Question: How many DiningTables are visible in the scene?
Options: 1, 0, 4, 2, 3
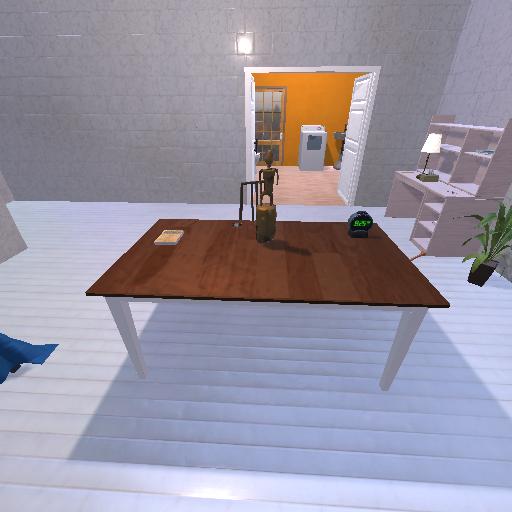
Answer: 1